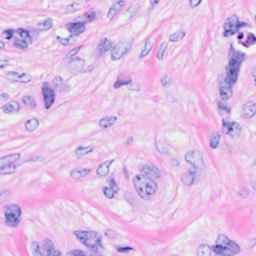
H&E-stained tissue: Breast